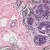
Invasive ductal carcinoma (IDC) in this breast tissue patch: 0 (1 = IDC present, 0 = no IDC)